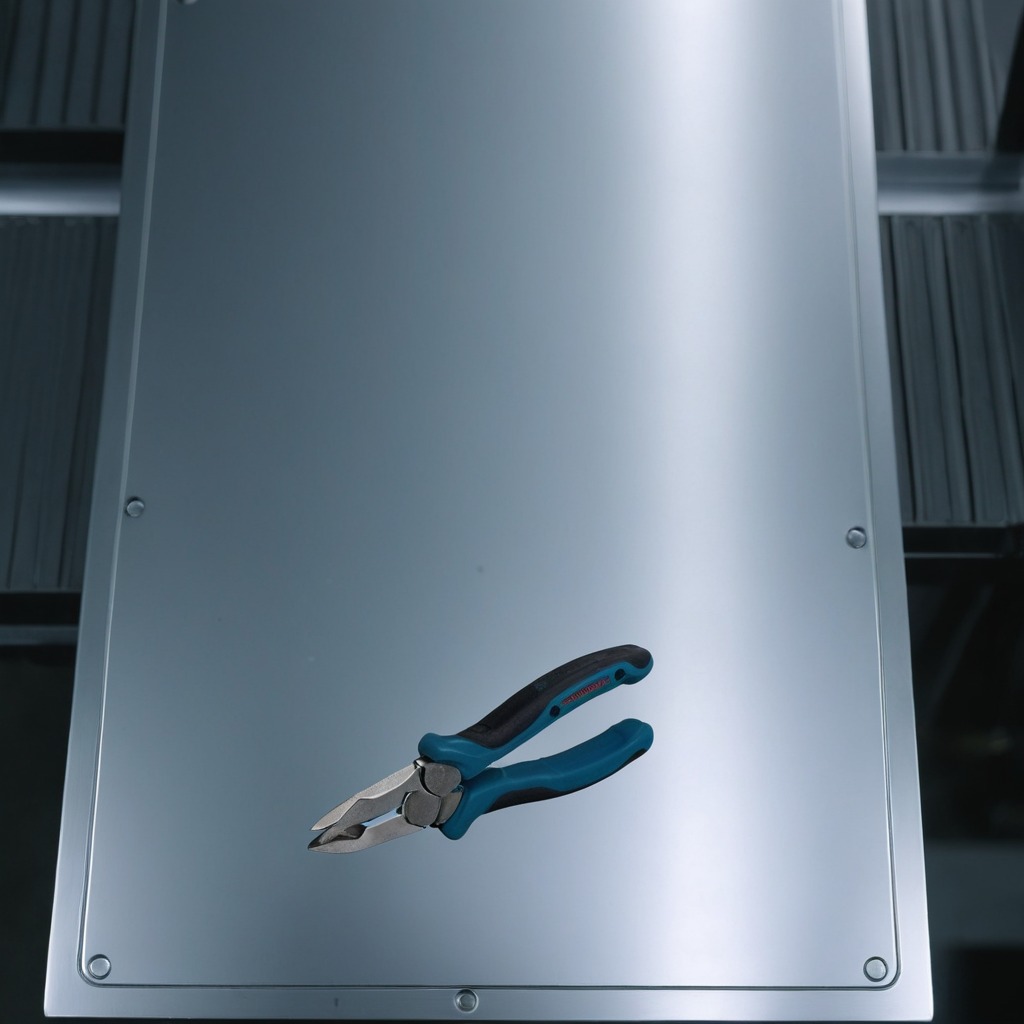
A plier is lying on the metal table.